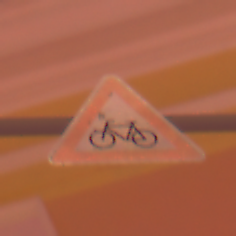
Verkehrszeichen: RadverkehrRechts
Umgebung: Outdoor, Urban
Tageszeit: Night
Wetter: Overcast
Licht: Artificial
Jahreszeit: Winter
Kontrast: MediumContrast